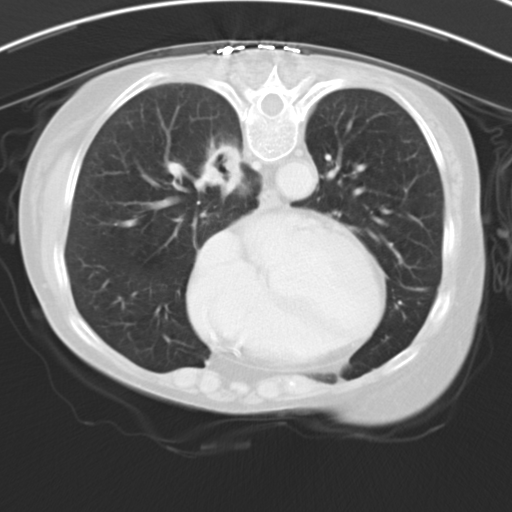
Survival: Long